Current action and preconditions to check: trajectory_clear

Your task: For each precondition in the list above, predict whether it will hold at this action.

Consider the current scene as observed from the mobile robot's camera, and analyze the predicted future states of all dynamic agents (e.g., people, animals, vehicles, or any moving entities) within the NEXT SECOND.

IMPORTANT: Only answer "very likely" if you are absolutely certain—based on strong, clear evidence—that a dynamic agent will violate the precondition in the predicted future state. Do NOT answer "very likely" for unlikely, ambiguous, or low-probability risks.

Ask yourself for each precondition: Is there a high probability, with clear and convincing evidence, that the predicted future states of any dynamic agent will interfere with the predicted future state of the currently executing action within the NEXT SECOND, causing that precondition to fail?

Assess the risk level based on these predictions. Use "likely" or "very likely" if motions create a clear risk of interference.

Use "neutral" or "improbable" if agents are nearby but their predicted paths are clearly diverging or non-conflicting.

Failure Risk Categories: "very improbable", "improbable", "neutral", "likely", "very likely"

Answer Format: Output ONLY the probability_of_failure value from these categories: "very improbable", "improbable", "neutral", "likely", "very likely"

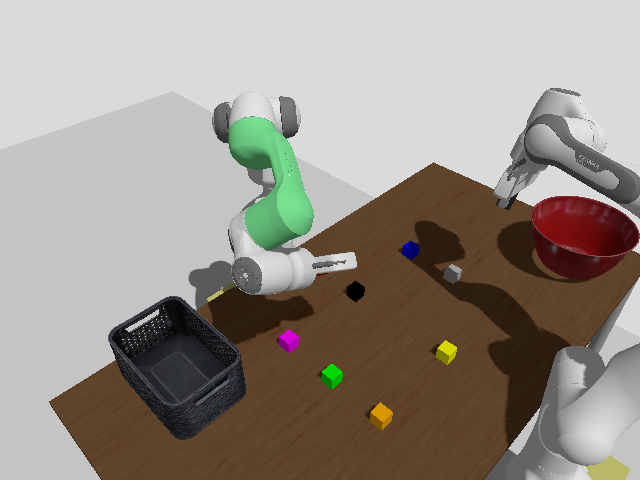

Answer: very improbable